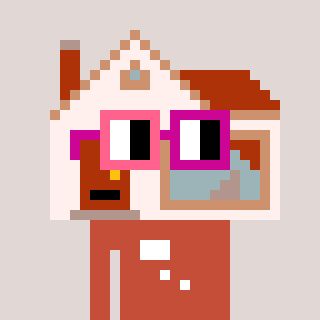
a pixel art character with square pink and red glasses, a house-shaped head and a rust-colored body on a warm background